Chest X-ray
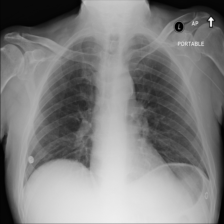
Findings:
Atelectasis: negative
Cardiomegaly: negative
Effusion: negative
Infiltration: negative
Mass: negative
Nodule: negative
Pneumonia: negative
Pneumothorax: negative
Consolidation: negative
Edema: negative
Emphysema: negative
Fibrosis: negative
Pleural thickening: negative
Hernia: negative